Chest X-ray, PA view. Patient: 23 years old, sex F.
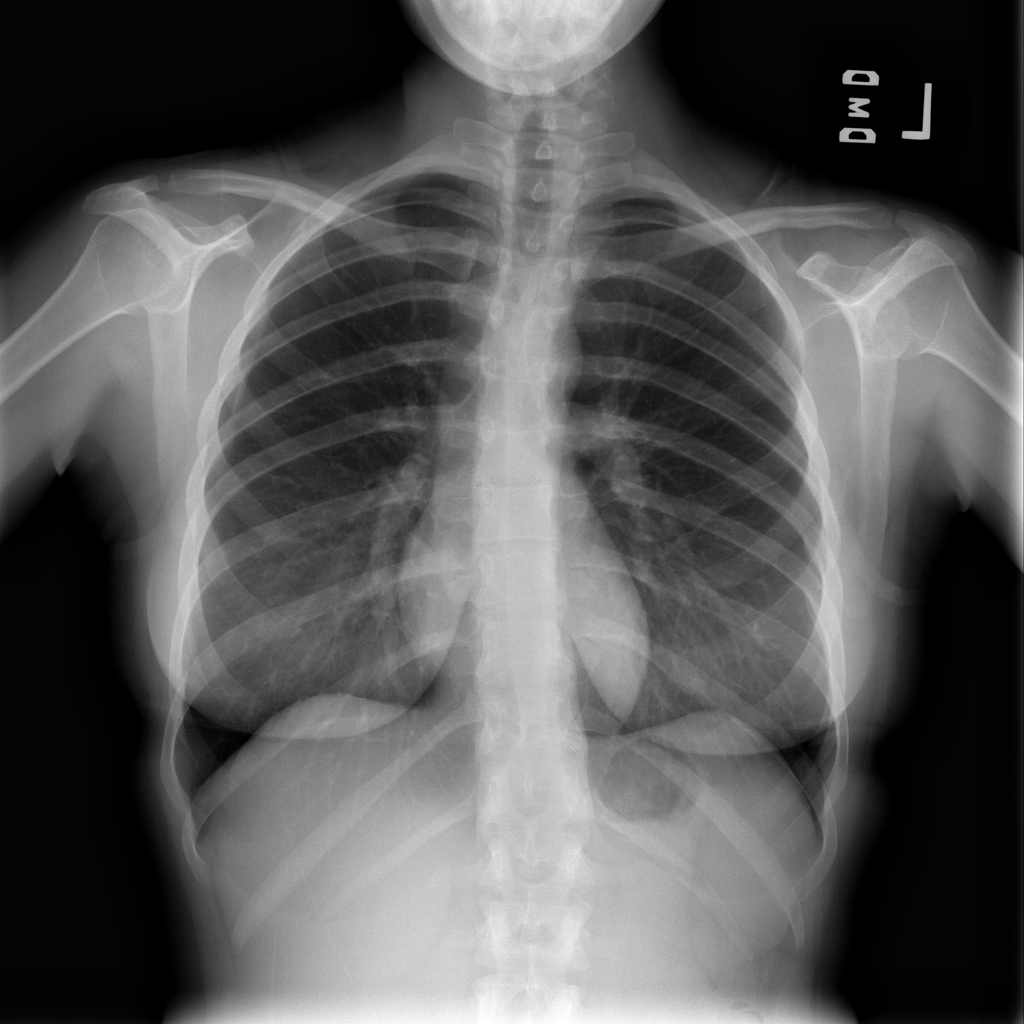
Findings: No Finding